Question: How can I make this? It looks nice and I'd like to use something like this.

The lines at the top should correspond to the end of the title
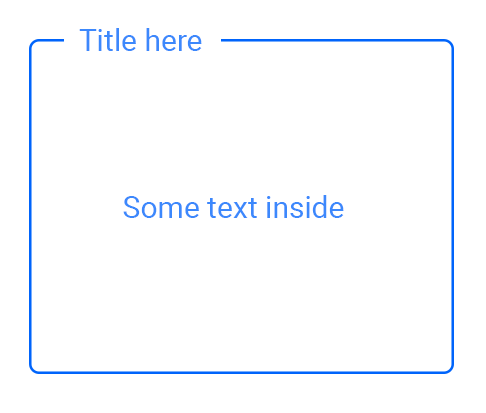
Answer: Actually, these types of view are mostly done with custom views.
<URL> for custom views.
But you can cheat a little bit, create 'backgound.xml' inside the 'drawable' folder, and paste the code:
'''
<?xml version="1.0" encoding="utf-8"?>
<shape xmlns:android="http://schemas.android.com/apk/res/android"
android:shape="rectangle">
<stroke android:color="@color/blue" android:width="4dp"/>
<corners android:radius="10dp"/>
<solid android:color="@color/white"/>
</shape>
'''
then create 'custom_background.xml' for your layout, and paste the following code
'''
<?xml version="1.0" encoding="utf-8"?>
<androidx.constraintlayout.widget.ConstraintLayout
xmlns:android="http://schemas.android.com/apk/res/android"
android:layout_width="match_parent"
android:layout_height="300dp"
xmlns:app="http://schemas.android.com/apk/res-auto"
>
<LinearLayout
android:background="@drawable/background"
android:layout_marginTop="15dp"
android:layout_marginStart="10dp"
android:layout_marginEnd="10dp"
android:layout_marginBottom="10dp"
app:layout_constraintBottom_toBottomOf="parent"
app:layout_constraintTop_toTopOf="parent"
app:layout_constraintEnd_toEndOf="parent"
app:layout_constraintStart_toStartOf="parent"
android:layout_width="match_parent"
android:layout_height="match_parent">
<TextView
android:textSize="20sp"
android:textAlignment="center"
android:textColor="@color/blue"
android:layout_gravity="center"
android:text="Something"
android:layout_width="match_parent"
android:layout_height="wrap_content"/>
</LinearLayout>
<TextView
android:padding="2dp"
android:textColor="@color/blue"
android:textSize="25sp"
android:background="@color/white"
android:layout_marginStart="50dp"
android:text="Title"
app:layout_constraintStart_toStartOf="parent"
app:layout_constraintTop_toTopOf="parent"
android:layout_width="wrap_content"
android:layout_height="wrap_content"
/>
</androidx.constraintlayout.widget.ConstraintLayout>
'''
Then you will get the following picture
<URL>
- - 'LinearLayout'